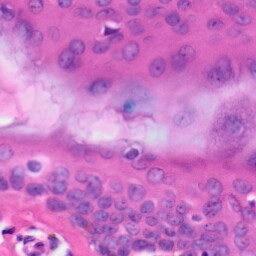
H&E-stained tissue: Skin